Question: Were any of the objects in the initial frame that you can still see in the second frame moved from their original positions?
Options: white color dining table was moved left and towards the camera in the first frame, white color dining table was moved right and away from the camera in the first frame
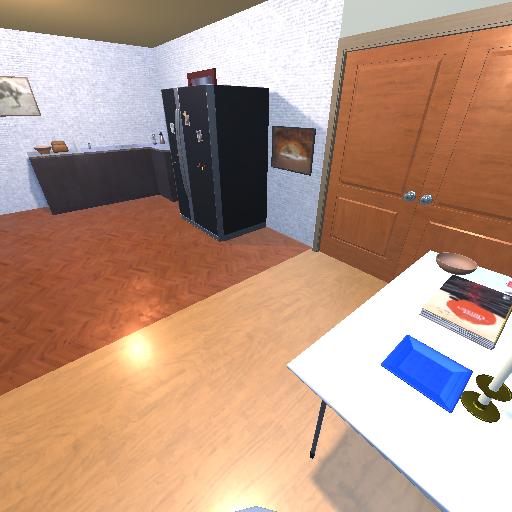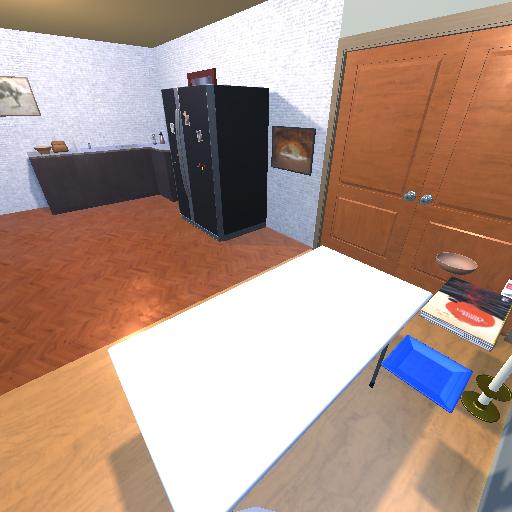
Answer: white color dining table was moved left and towards the camera in the first frame